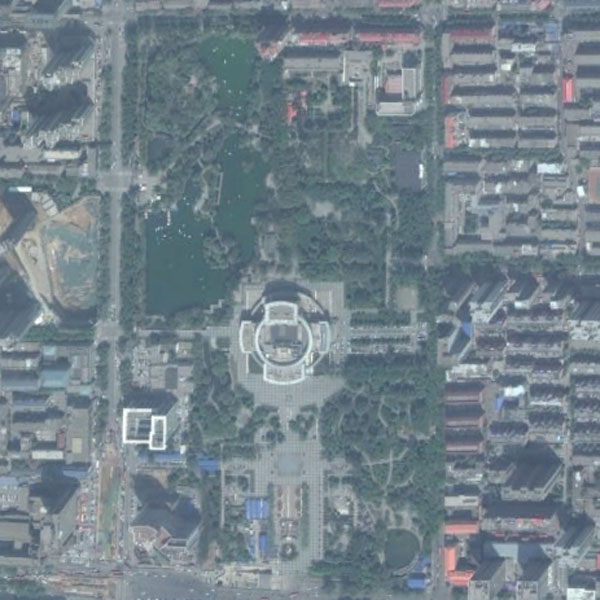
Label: Park